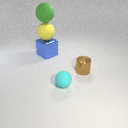
large yellow rubber sphere above large blue metal cube